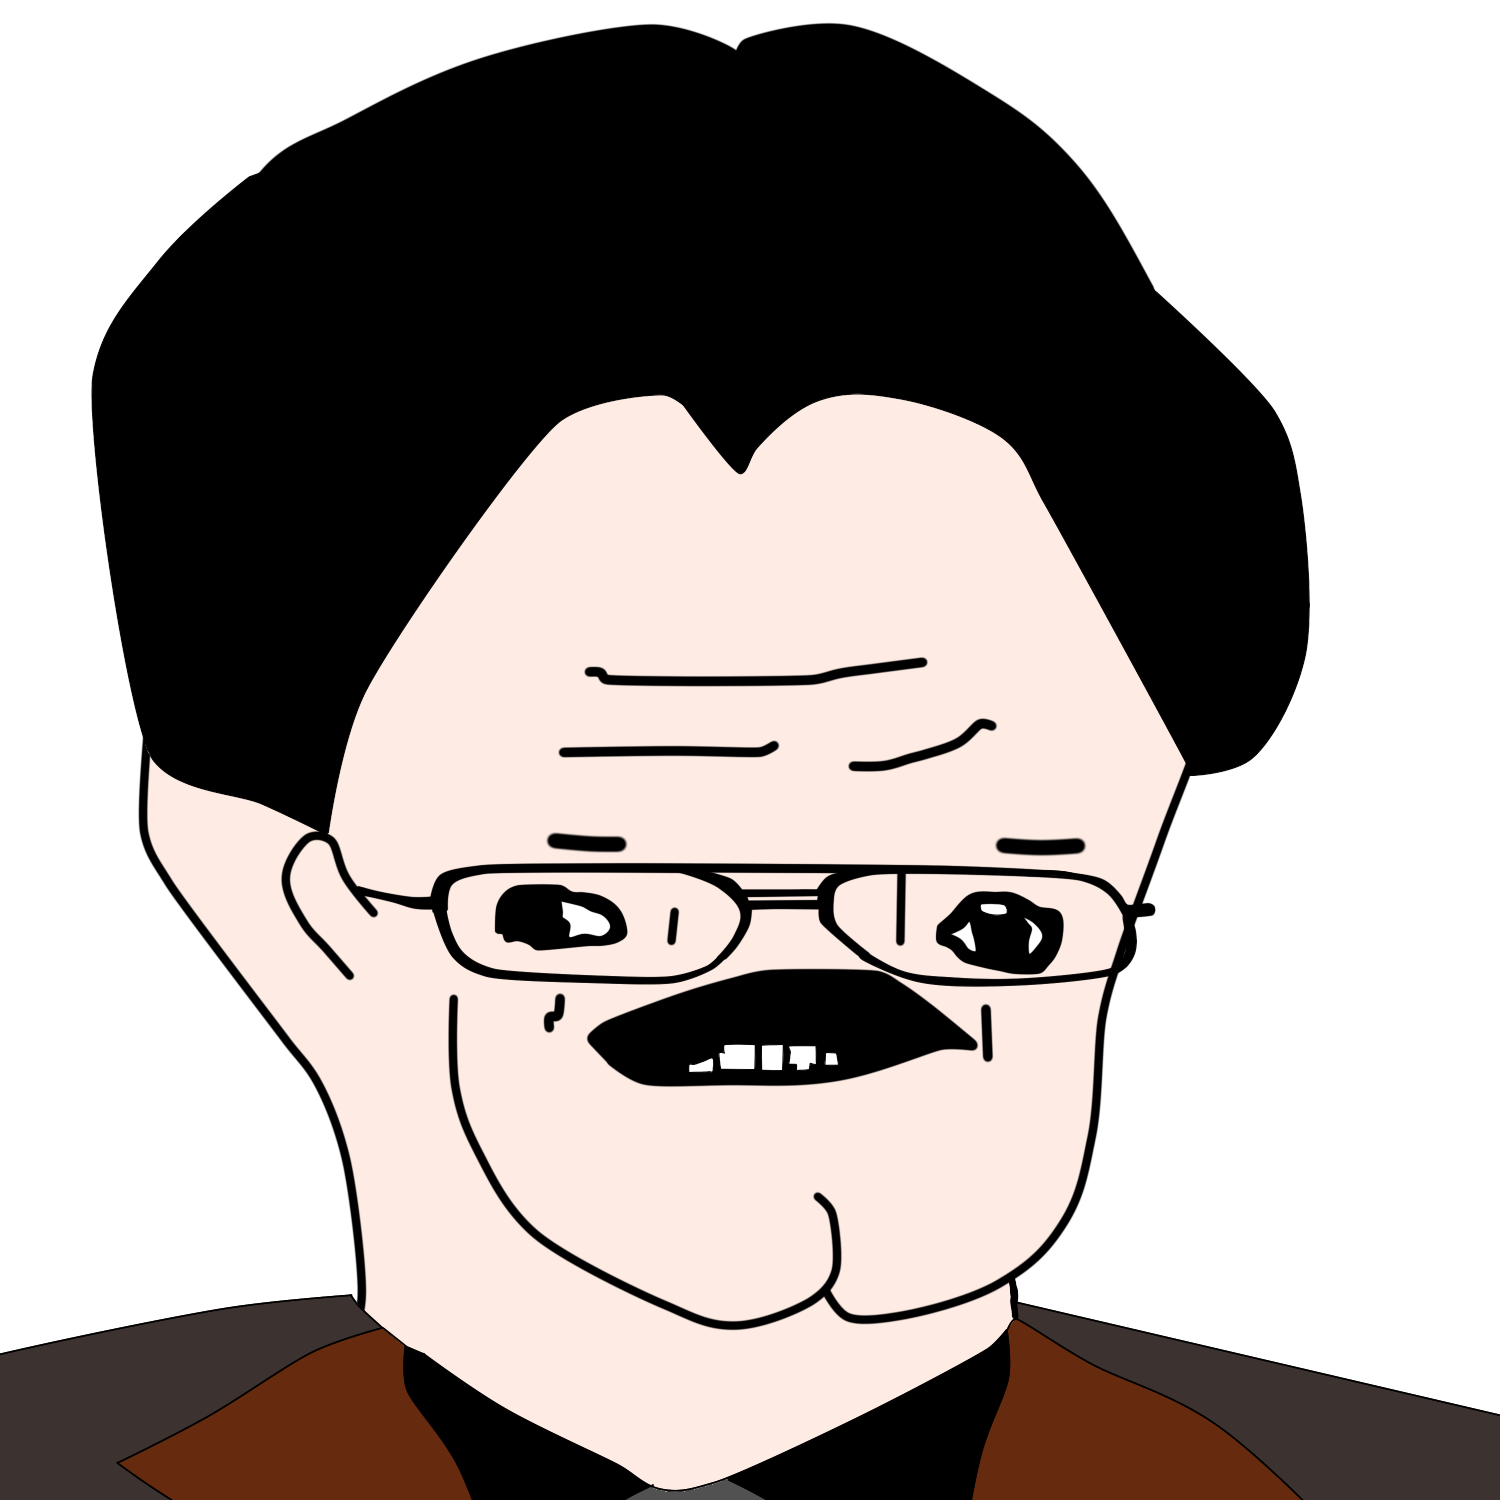
Label: 5_Brainlet